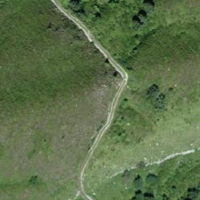
EUNIS habitat code: 23
Species observed at this site:
Bartsia alpina